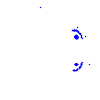
Particle: electron